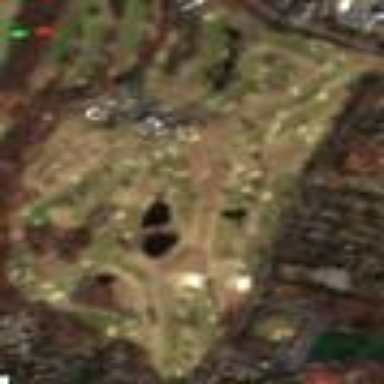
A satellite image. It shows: Golf course surrounded by greenery.